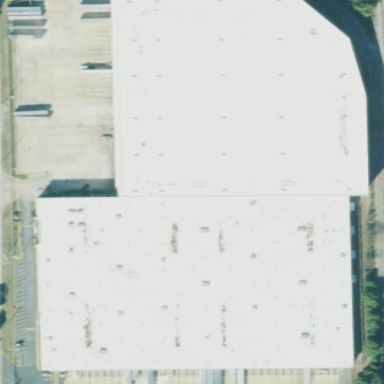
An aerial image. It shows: Warehouse.